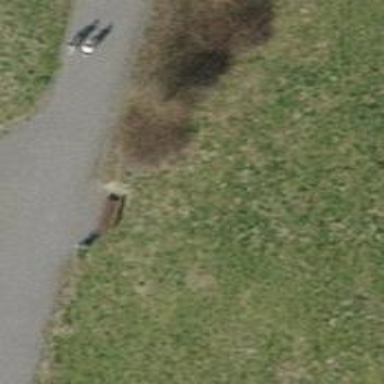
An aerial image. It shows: Brown bench.